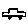
Label: car